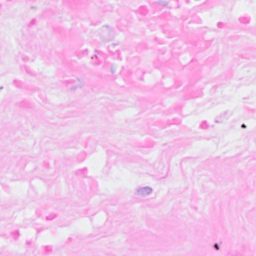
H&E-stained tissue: Breast